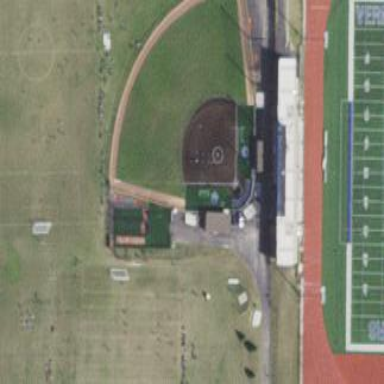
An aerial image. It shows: Softball pitch for leisure sports.